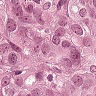
Metastatic tissue present: yes